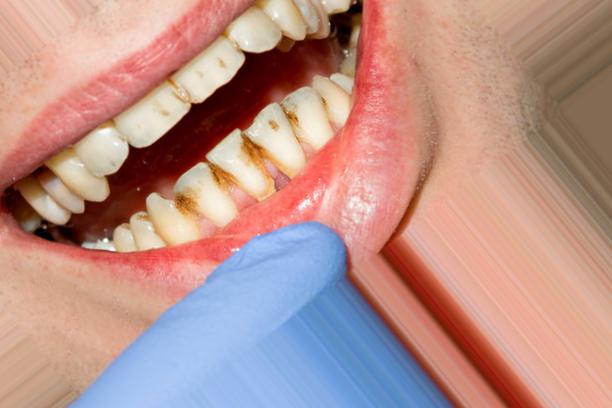
Condition: Caries